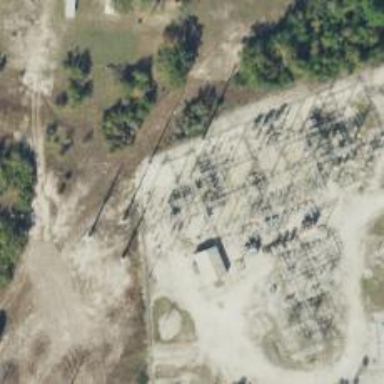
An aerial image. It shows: Switch used for power control.